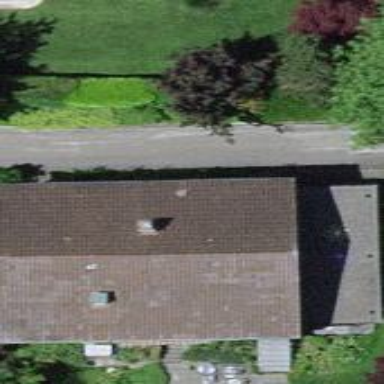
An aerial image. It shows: Residential building.